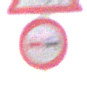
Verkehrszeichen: Ueberholverbot
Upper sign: Stau
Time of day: SunriseSunset
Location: Outdoor (RoadRail)
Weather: PartlyCloudy
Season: NotSpecified
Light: Natural